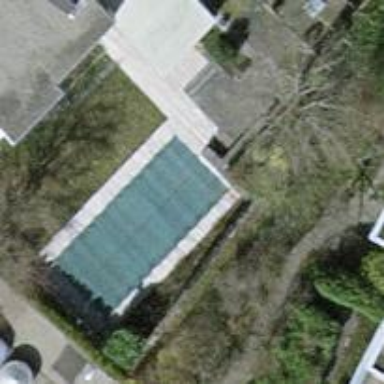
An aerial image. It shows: Swimming pool located in leisure land.